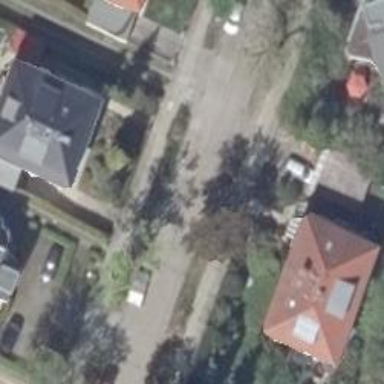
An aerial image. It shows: Avenue lined with broadleaved deciduous trees.